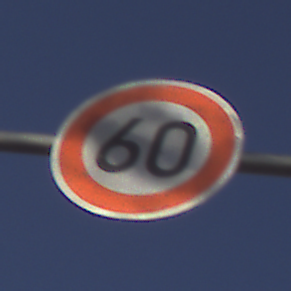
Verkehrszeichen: Geschwindigkeit60
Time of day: MorningAfternoon
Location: Outdoor (RoadRail)
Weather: PartlyCloudy
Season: NotSpecified
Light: Natural